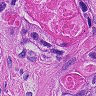
Metastatic tissue present: yes